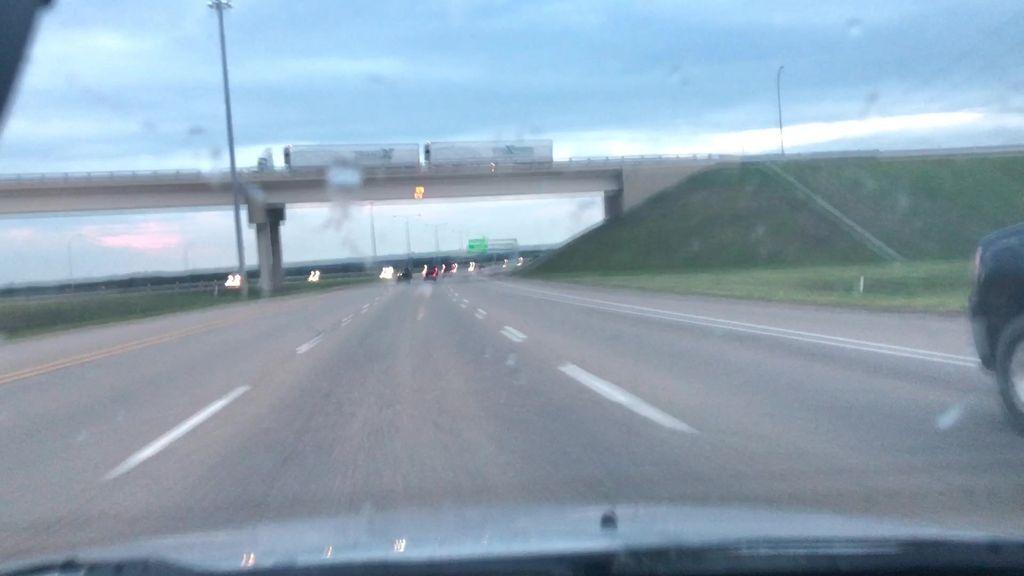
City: edmonton